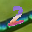
Label: 2